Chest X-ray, PA view. Patient: 44 years old, sex M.
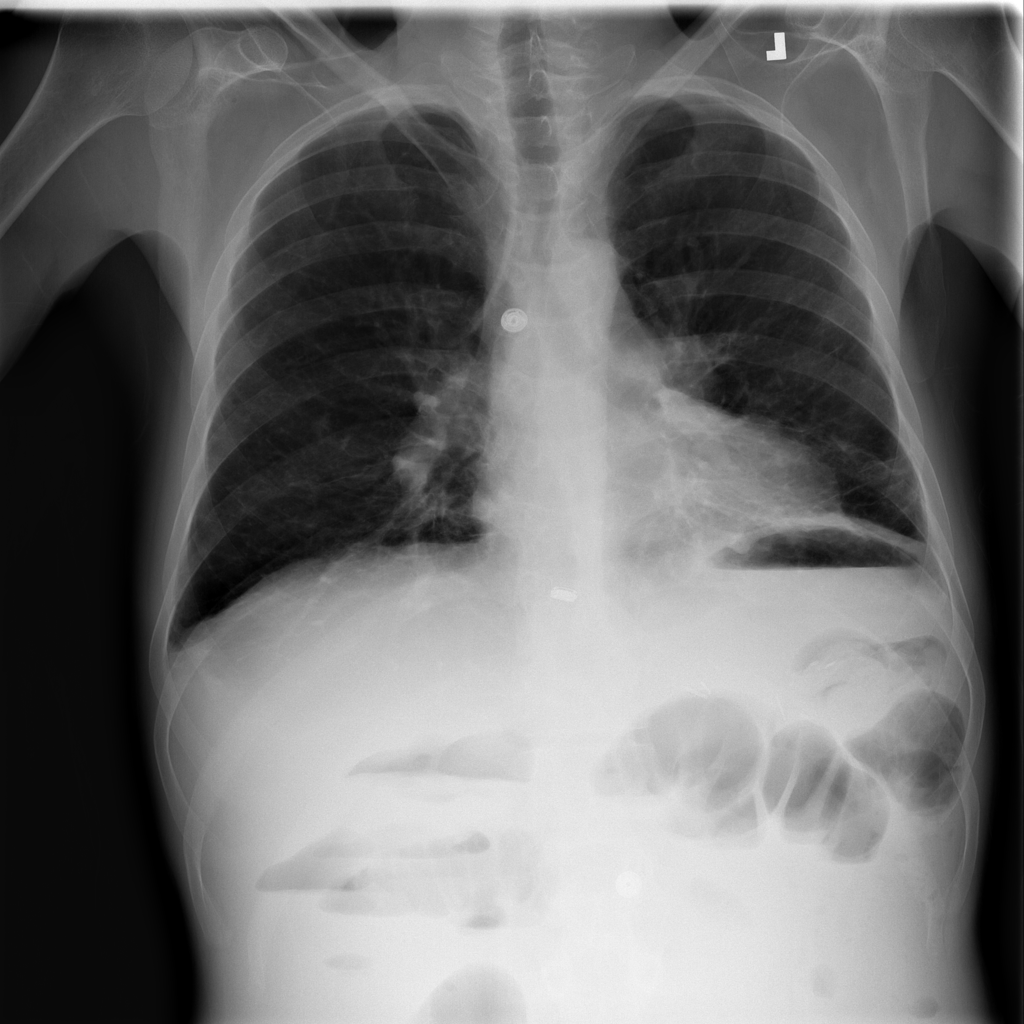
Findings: Fibrosis